Brain MRI, t2w sequence, axial 2D slice.
Patient: age 33, sex F, weight 78 kg, height 1.78 m
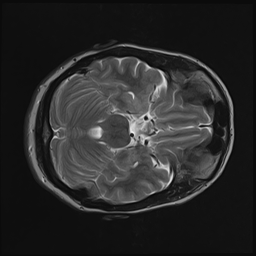